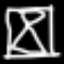
Label: hourglass